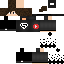
A male human skin with dark skin, wearing brown long hair dressed in a black tshirt and black pants, featuring a closed mouth.